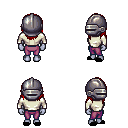
a pixel art fantasy rpg character, female body template, dark elf, purple skin, white long-sleeve shirt, magenta pants, red long hairstyle, metal helm, black slippers, four views (front, back, left, right), 2x2 character sprite sheet, small pixel art, hard edges, no anti-aliasing